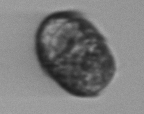
Label: Margalefidinium